Field crop: maize
Growth stage: 2
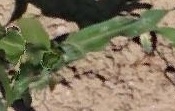
Species: maize